Question: I'm developing for ICS. In a test activity, I need to display a top bar which has the number of questions. User can jump to any question by clicking on any question number in . Now after a considerable research, I was going for horizontal listview but I guess thats not gonna work for me. I have two options now, either use Action bar or tablayout. Now which one to choose, I'll be developing in both of them for the first time.
See image below to get an idea of what I am looking for -

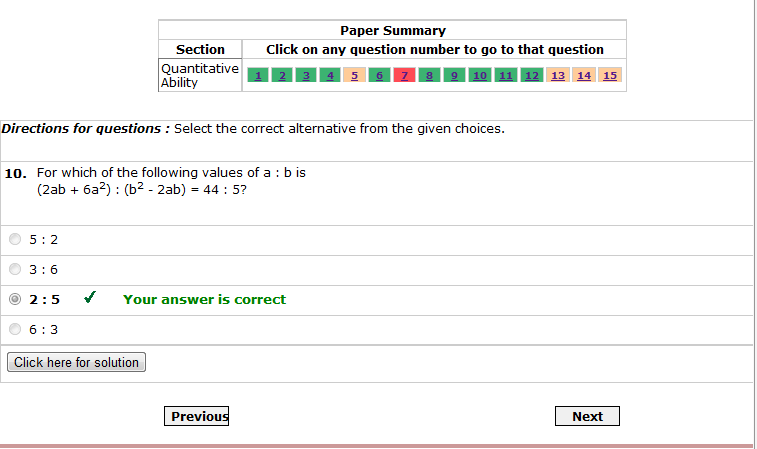
Answer: I think the TableLayout will be the best option. So that you can additionally insert Views and can constomize it as you want